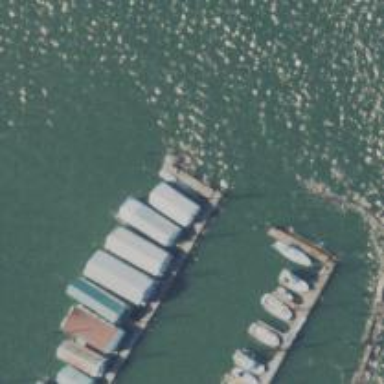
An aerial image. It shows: Man-made pier.